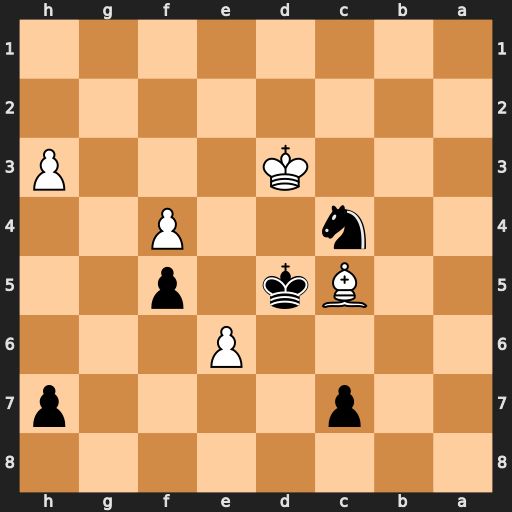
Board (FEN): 8/2p4p/4P3/2Bk1p2/2n2P2/3K3P/8/8
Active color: b
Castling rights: -
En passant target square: -
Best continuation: Kxc5 e7 Nd6